Aerial crown-view tile of a tropical tree (Barro Colorado Island, Panama), acquired 20250818:
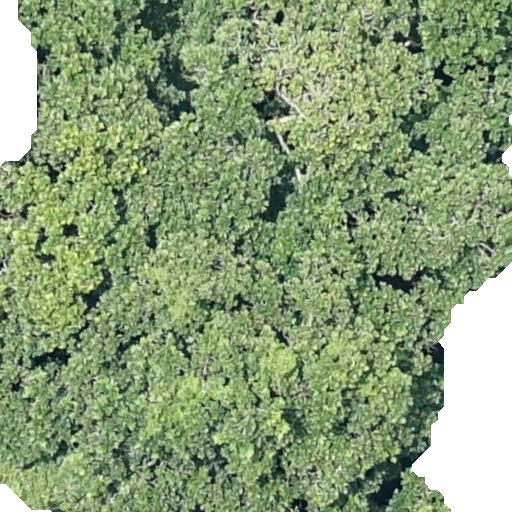
Species: Anacardium excelsum
GBIF accepted scientific name: Anacardium excelsum
Crown area: 609.279 m²